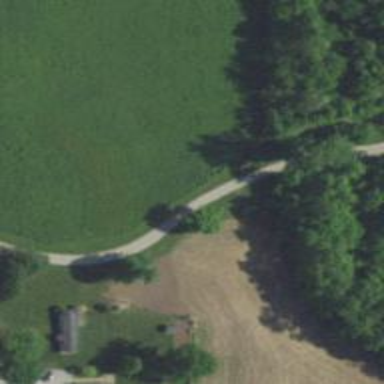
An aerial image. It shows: Driveway.